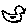
Label: bird